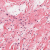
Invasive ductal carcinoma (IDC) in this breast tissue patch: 0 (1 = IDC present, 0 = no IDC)